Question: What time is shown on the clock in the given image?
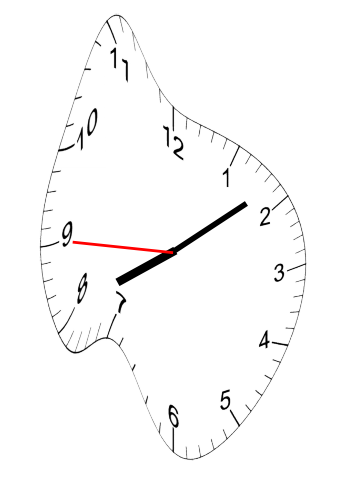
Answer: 08:08:45